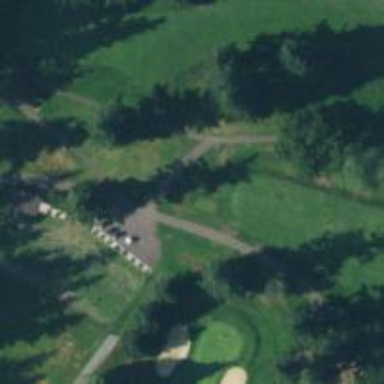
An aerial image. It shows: Path used for both walking and golf.